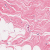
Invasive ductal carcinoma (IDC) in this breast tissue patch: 0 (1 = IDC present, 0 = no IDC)